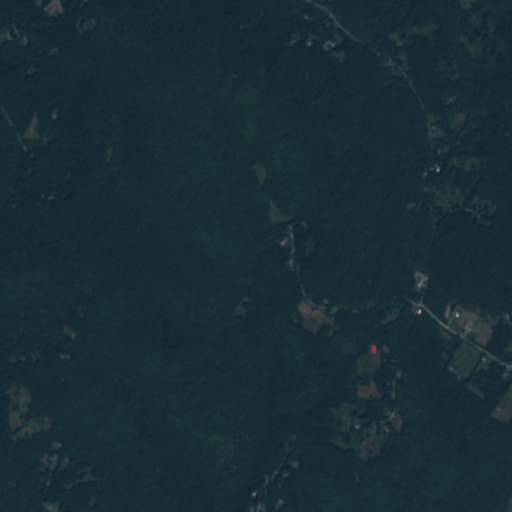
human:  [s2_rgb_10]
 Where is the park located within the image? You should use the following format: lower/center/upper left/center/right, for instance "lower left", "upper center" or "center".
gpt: The park is located in the upper right of the image.
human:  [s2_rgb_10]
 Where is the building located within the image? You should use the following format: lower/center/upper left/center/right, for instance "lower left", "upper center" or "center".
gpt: The building is located in the center right of the image.
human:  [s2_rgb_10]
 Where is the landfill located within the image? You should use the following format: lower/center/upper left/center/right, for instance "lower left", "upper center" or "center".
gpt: There is no landfill in the image.